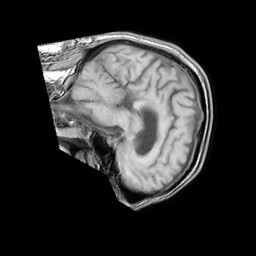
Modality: T1w
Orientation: sagittal
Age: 64
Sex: male
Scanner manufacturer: philips
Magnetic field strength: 1.5 T
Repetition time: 0.1853 s
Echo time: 0.00183 s